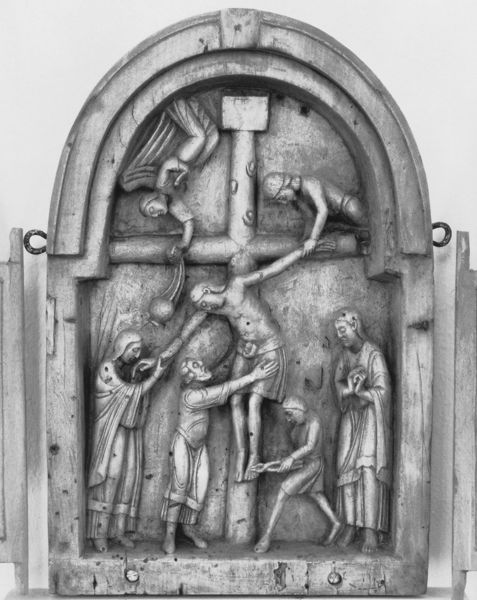
Titel: Kreuzabnahme Christi
Institution: Berlin, Staatliche Museen zu Berlin, Preußischer Kulturbesitz
Schlagwörter: fuß, gott, mann, frau, holz, männer, tür, arm, bibel, halten, hinrichtung, tod, tot, kirche, rund, engel, skulptur, relief, bein, klein, rundbogen, metall, nagel, tor, eisen, kreuz, form, beten, altar, christus, jesus, kreuzabnahme, kreuzigung, wunden, christlich, hilfe, mittelalter, weihrauch, jünger, maria, abnehmen, ikone, schnitzwerk, erlösung, elfenbein, zange, katholisch, apostel, folter, passion, golgatha, folger, kreuzesabnahme, befreiung, tragbar, gefallener engel, entnahme, portabel